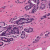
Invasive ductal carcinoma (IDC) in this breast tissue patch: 0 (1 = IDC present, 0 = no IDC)